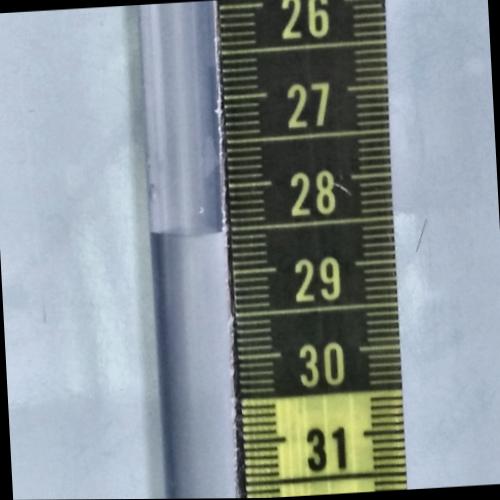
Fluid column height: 28.5 cm